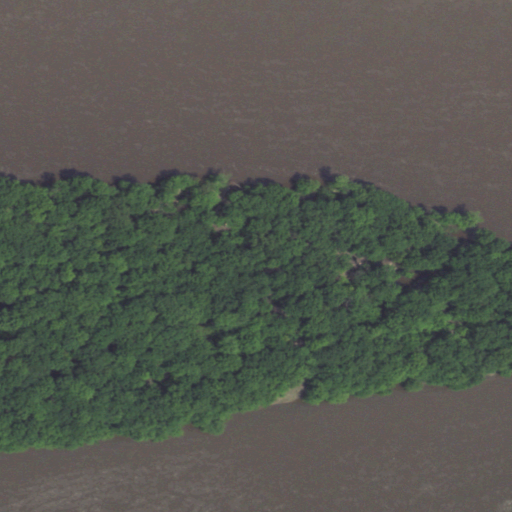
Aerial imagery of island in Illinois named Island Number 328 containing open water and woody wetlands